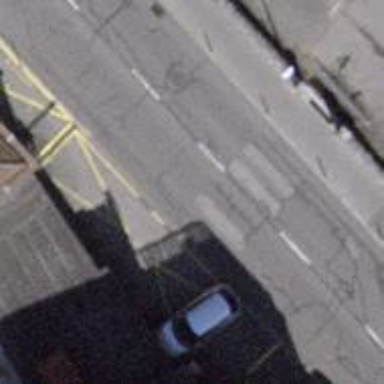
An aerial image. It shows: Zebra crossing on the road.